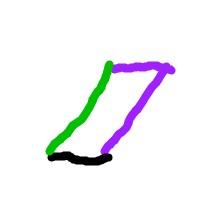
Shape: parallelogram